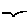
Label: bird